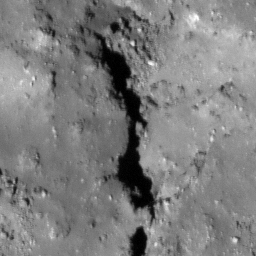
Pit: Tharp 1a
Host crater: Tharp
Host type: impact_melt
Lunar coordinates: latitude -30.6, longitude 145.681